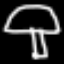
Label: mushroom